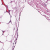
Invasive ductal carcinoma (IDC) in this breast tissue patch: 0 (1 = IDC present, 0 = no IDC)